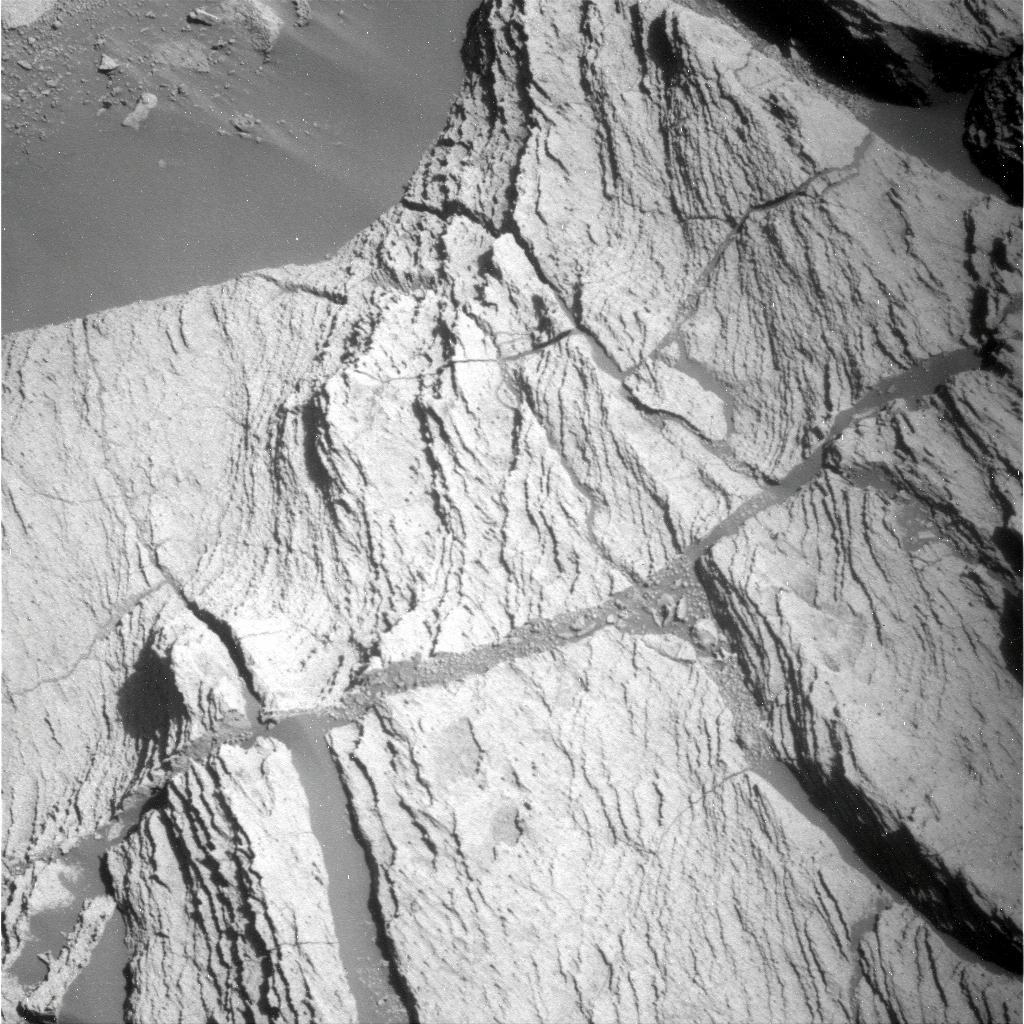
Terrain classes present: Bedrock, Gravel / Sand / Soil, Shadow